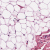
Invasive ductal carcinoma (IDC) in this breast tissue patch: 0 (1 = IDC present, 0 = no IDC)